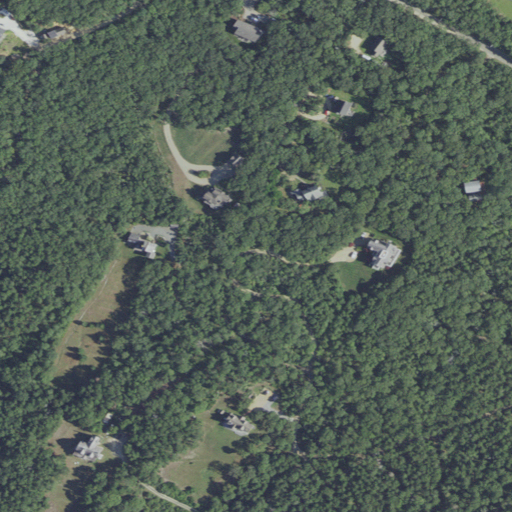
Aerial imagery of mountain in Massachusetts named Washaqua Hill containing deciduous forest, grassland, mixed forest, open development, evergreen forest, shrub, low intensity development, and medium intensity development